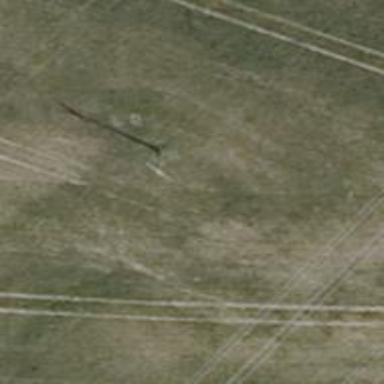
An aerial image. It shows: Power pole.